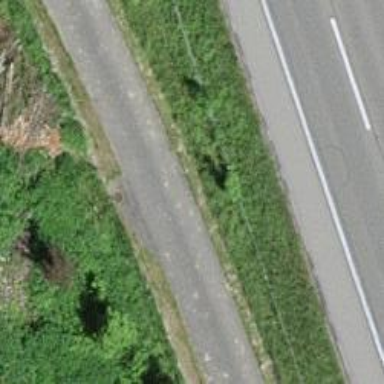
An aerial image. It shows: Unclassified road with asphalt surface.